Field crop: tomato
Growth stage: 1
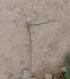
Species: cyperus